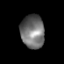
Tissue: prostate
Cell type: T cells
Senescence score: 0.8144
Nuclear area (px): 777
Mean DAPI intensity: 112.575